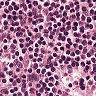
Metastatic tissue present: no